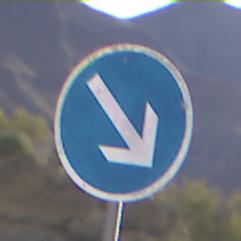
Verkehrszeichen: VorgeschriebeneVorbeifahrtRechts
Umgebung: Outdoor, Nature
Tageszeit: MorningAfternoon
Wetter: PartlyCloudy
Licht: Natural
Jahreszeit: NotSpecified
Kontrast: HighContrast